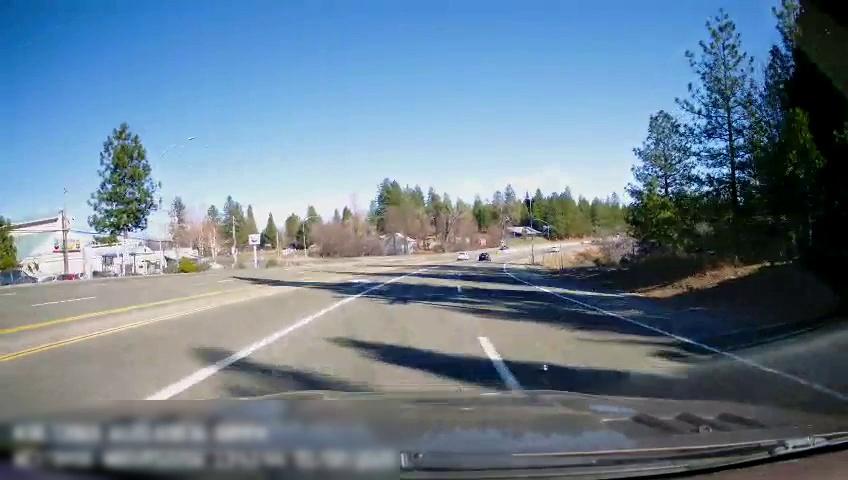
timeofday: Day
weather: Sunny
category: Drivable Space
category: Vehicles | Car
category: Lanes | Opposite Lane
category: Lanes | Opposite Lane
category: Lanes | Current Lane
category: Lanes | Alternate Lane
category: Lanes | Current Lane
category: Lanes | Alternate Lane
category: Lanes | Opposite Lane
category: Lanes | Opposite Lane
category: Lanes | Current Lane